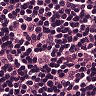
Metastatic tissue present: no